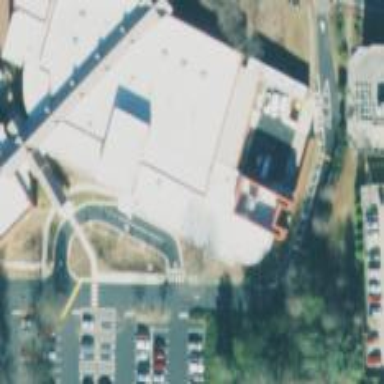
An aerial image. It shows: Library building.